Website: walmart
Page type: receipt
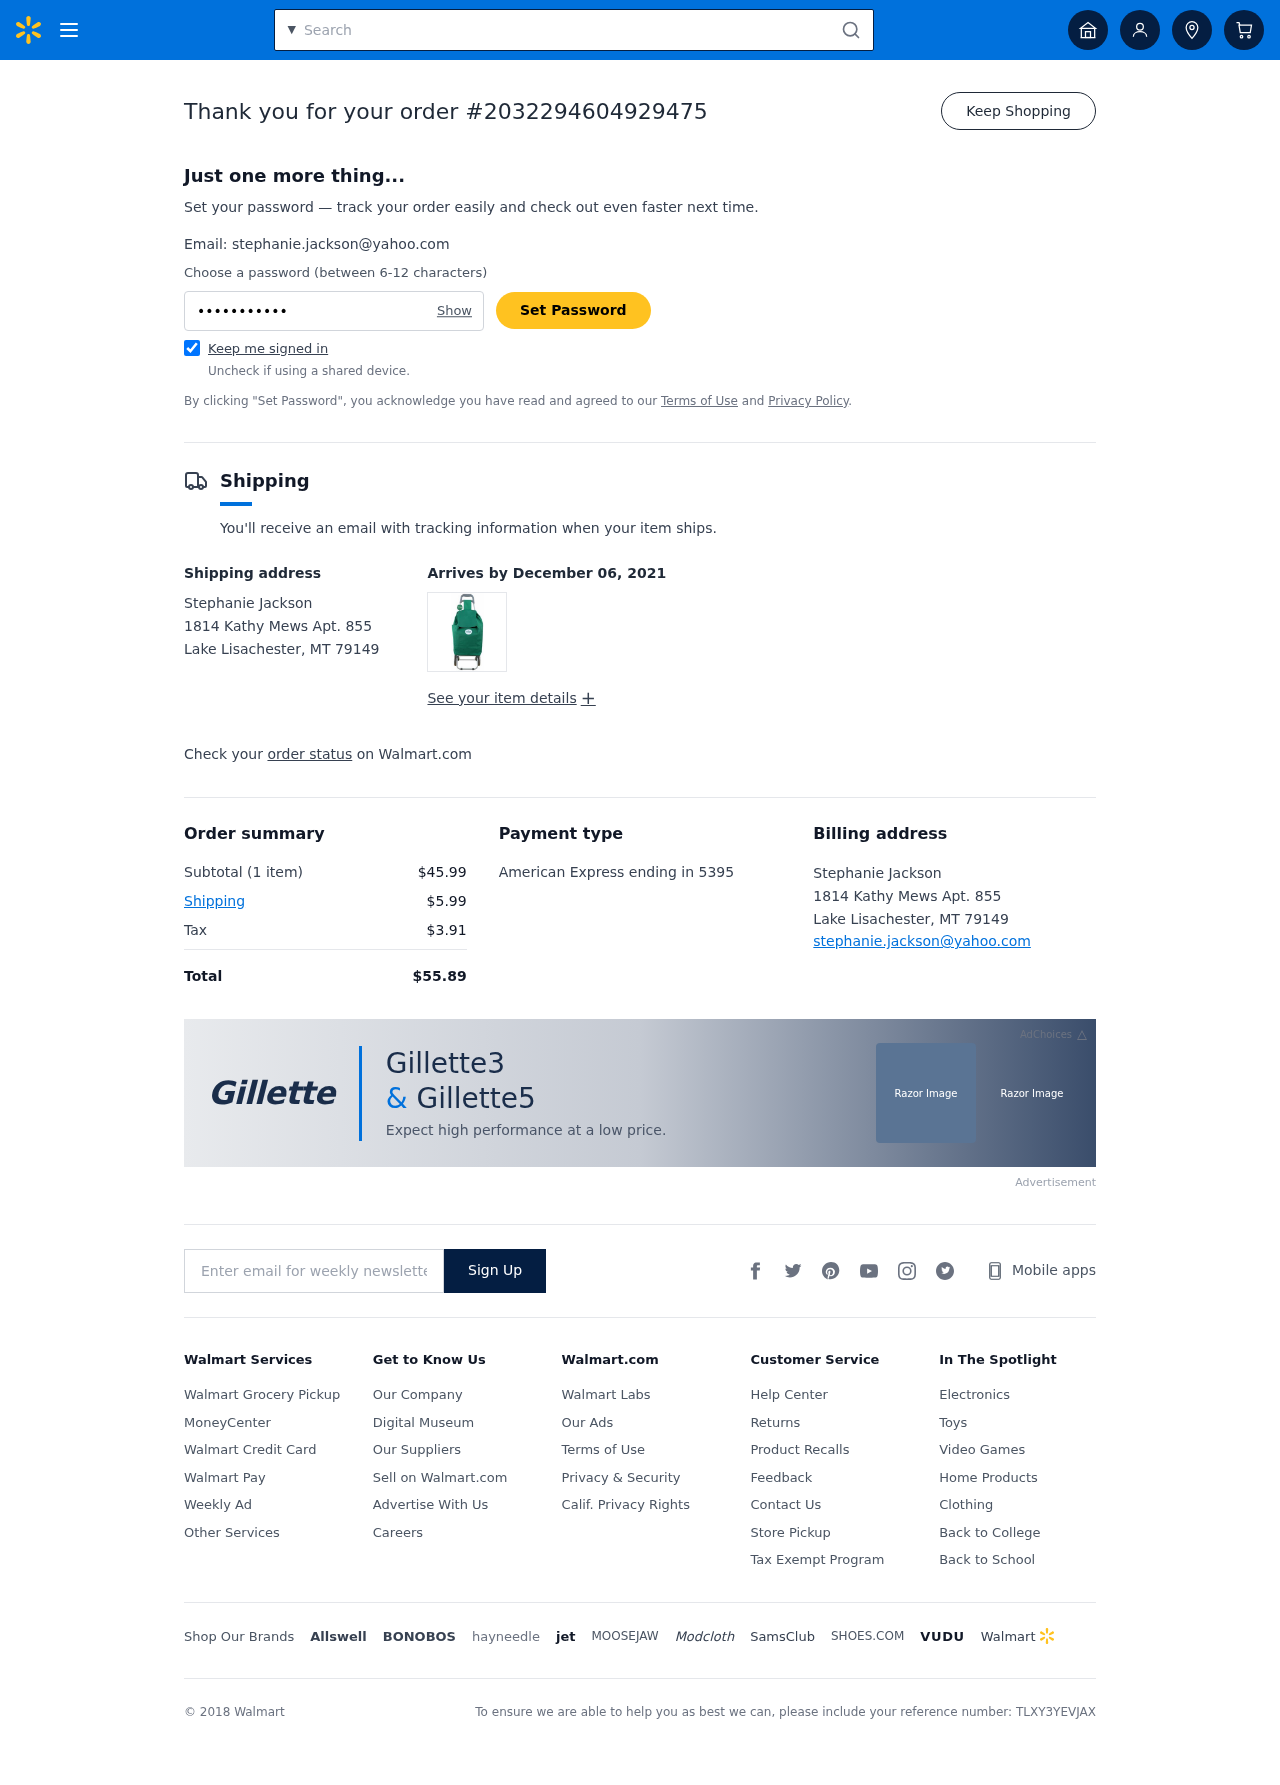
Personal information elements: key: PII_CARD_LAST4
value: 5395
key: PII_CARD_TYPE
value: American Express
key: PII_CITY_STATE_ZIP
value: Lake Lisachester, MT 79149
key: PII_EMAIL
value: stephanie.jackson@yahoo.com
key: PII_FULLNAME
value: Stephanie Jackson
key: PII_STREET
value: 1814 Kathy Mews Apt. 855
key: PII_FULLNAME2
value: Stephanie Jackson
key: PII_CITY
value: Lake Lisachester
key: PII_STATE_ABBR
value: MT
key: PII_POSTCODE
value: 79149
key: PII_POSTCODE_FULL
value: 79149
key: PII_CITY_STATE
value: Lake Lisachester, MT
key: PII_POSTCODE_NUMERIC
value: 79149
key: PII_EMAIL2
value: stephanie.jackson@yahoo.com
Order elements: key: ORDER_ID
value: #2032294604929475
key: ORDER_DELIVERY_DATE
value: December 06, 2021
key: ORDER_NUM_ITEMS
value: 1 item
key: ORDER_SUBTOTAL
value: $45.99
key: ORDER_SHIPPING_COST
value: $5.99
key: ORDER_TAX
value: $3.91
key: ORDER_TOTAL
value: $55.89
Search elements: key: HEADER_SEARCH
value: Search